Interaction volume radius: 10 \u00c5
Interaction volume height: 10 \u00c5
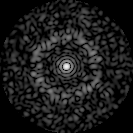
Disorder parameter: 0.8447